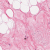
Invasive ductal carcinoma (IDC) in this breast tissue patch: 0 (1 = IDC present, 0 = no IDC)